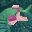
Label: 2